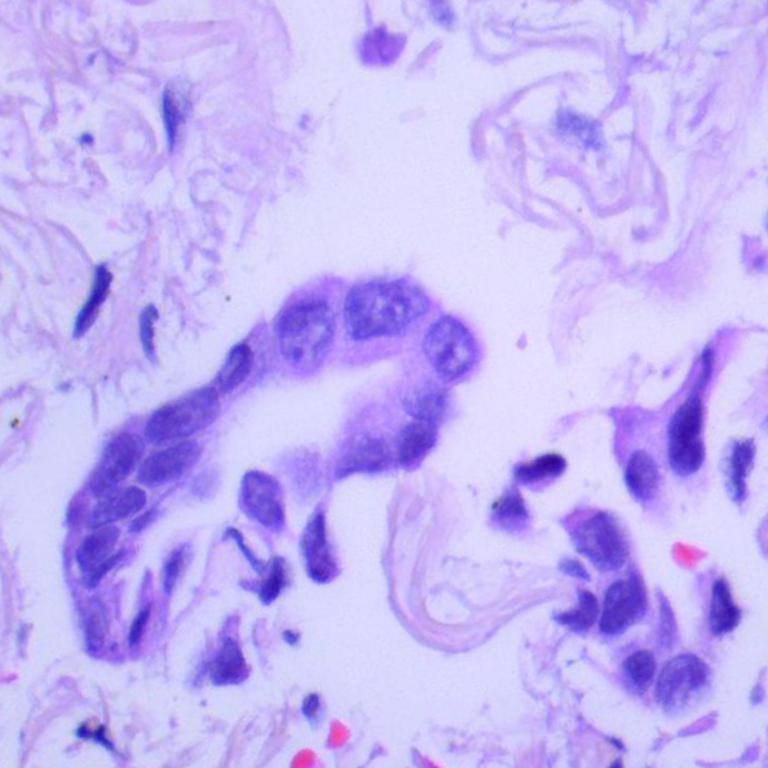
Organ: lung
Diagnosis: adenocarcinomas